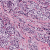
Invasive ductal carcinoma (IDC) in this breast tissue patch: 1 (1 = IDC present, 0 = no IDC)